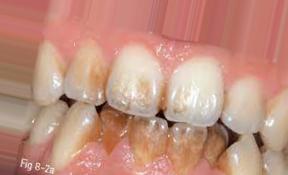
Condition: Tooth Discoloration